Question: I am new to iOS development, and my code is running fine in iOS6, but in iOS7 it has some UI issues.
Please see following image. I wanted to add margin to table view, but as stated it was perfect in iOS 6. Question may seem very basic, but I am trying to find any property using which I can add margin.
Secondly, if I need to do it programmatically, please suggest where I should write the code.
I tried to search on google, but may be I am not able to search with correct terms. I am C++ developer and new to Objective C and Mac.

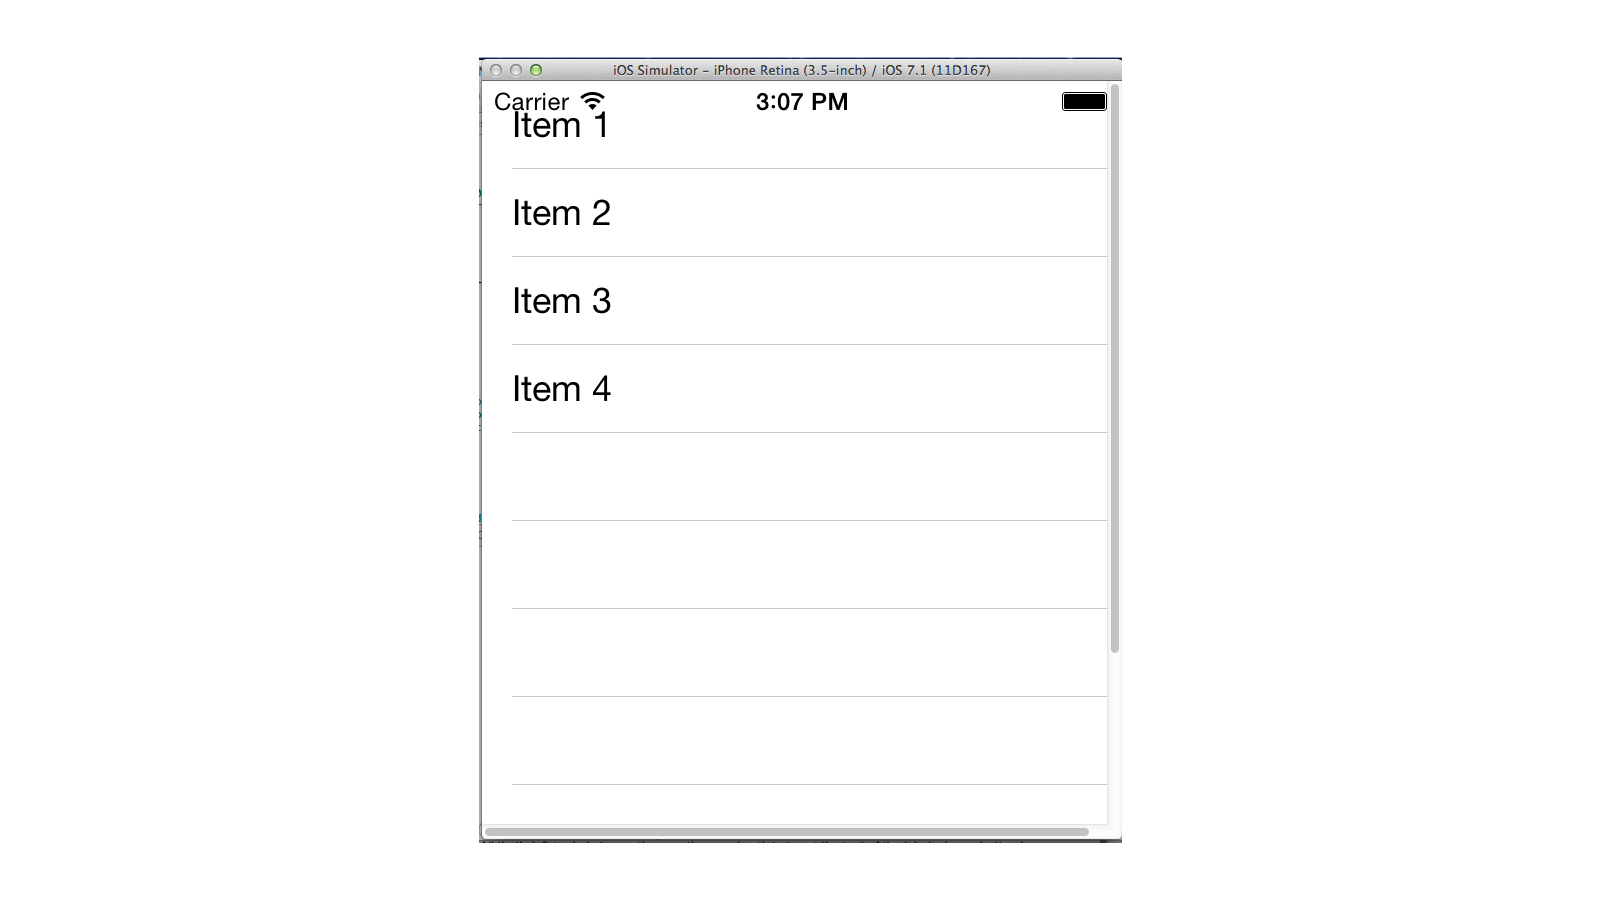
Answer: You can do this by setting your tableViews contentInset or contentOffset depending on your needs.
'''
[self.tableView setContentInset:UIEdgeInsetsMake(top, left, bottom, right)];
'''